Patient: sex M, age 52
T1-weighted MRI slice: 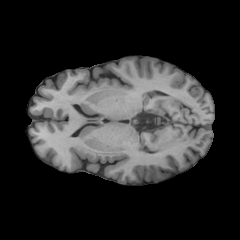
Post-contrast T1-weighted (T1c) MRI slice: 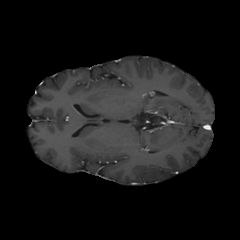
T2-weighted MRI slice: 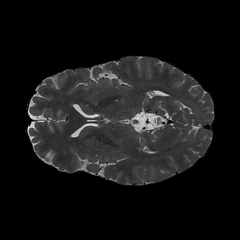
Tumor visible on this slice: no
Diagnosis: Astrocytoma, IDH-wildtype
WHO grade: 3